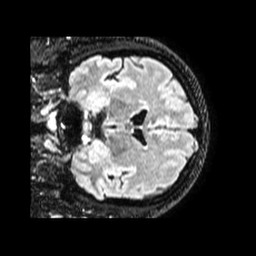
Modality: FLAIR
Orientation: coronal
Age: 78
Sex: male
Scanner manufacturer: philips
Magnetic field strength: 1.5 T
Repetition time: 4.8 s
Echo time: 0.3489 s